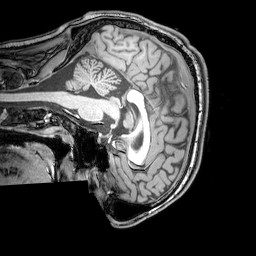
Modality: T1w
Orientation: sagittal
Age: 22
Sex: male
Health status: healthy
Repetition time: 0.081 s
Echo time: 0.037 s